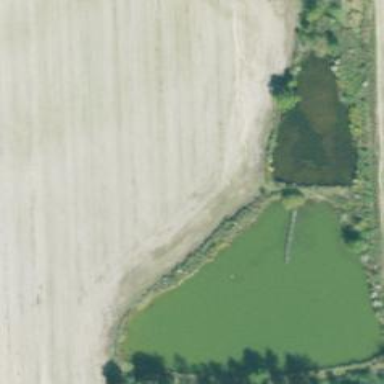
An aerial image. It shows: Serene pond surrounded by nature.